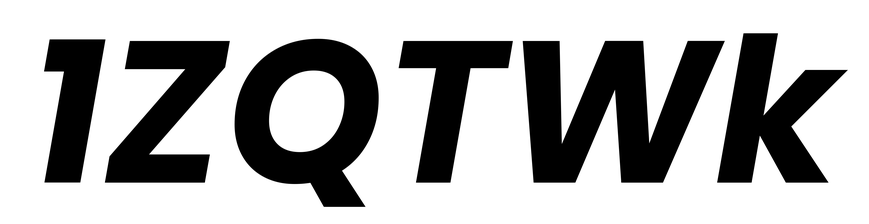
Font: Poppins-BoldItalic